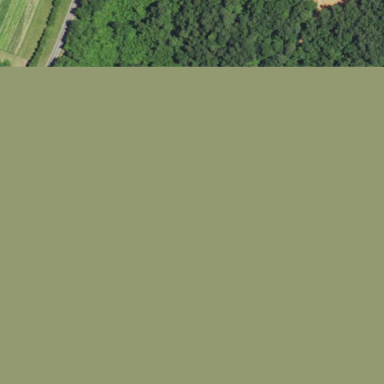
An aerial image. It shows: Serene woodland landscape.